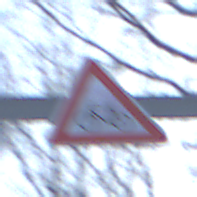
Verkehrszeichen: RadverkehrRechts
Umgebung: Outdoor, Nature
Tageszeit: MorningAfternoon
Wetter: Clear
Licht: Natural
Jahreszeit: Winter
Kontrast: LowContrast